Field crop: maize
Growth stage: 2
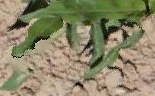
Species: maize